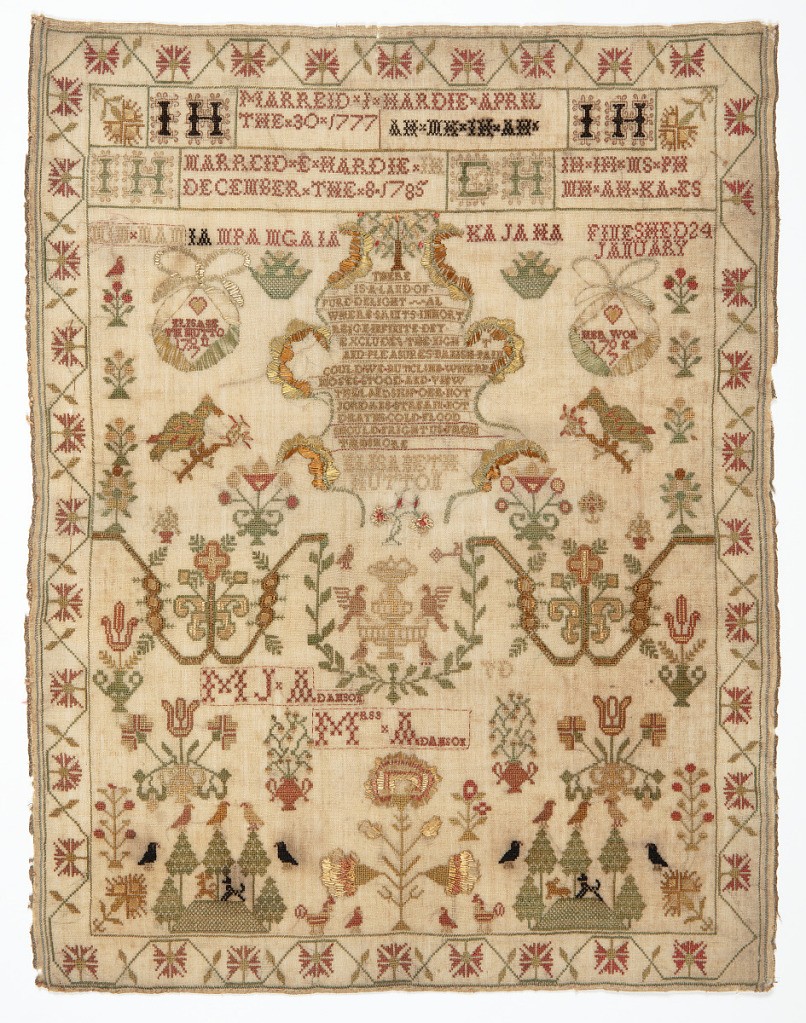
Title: Sampler
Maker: Elizabeth Hutton
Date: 1797
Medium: silk, wool Technique: cross stitch on plain weave
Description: Embroidered sampler with a floral vine border, spot motifs including birds, fruit baskets, flowers, crosses, and crowns. Numerous inscriptions. In shades of red, green, and yellow.